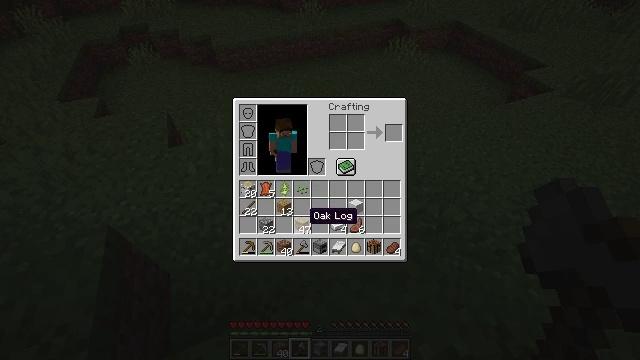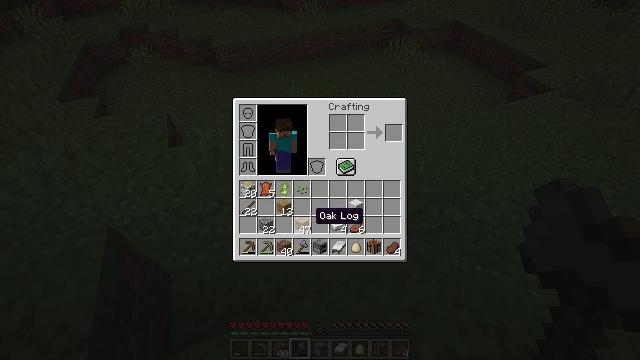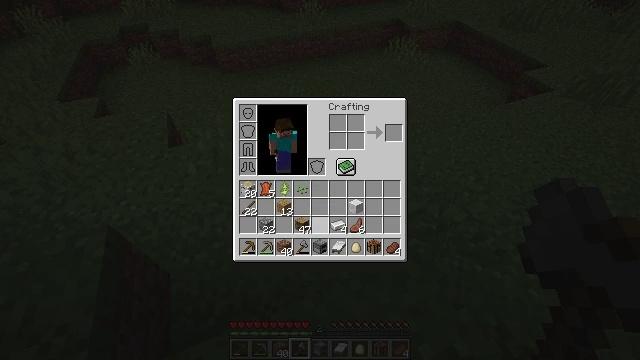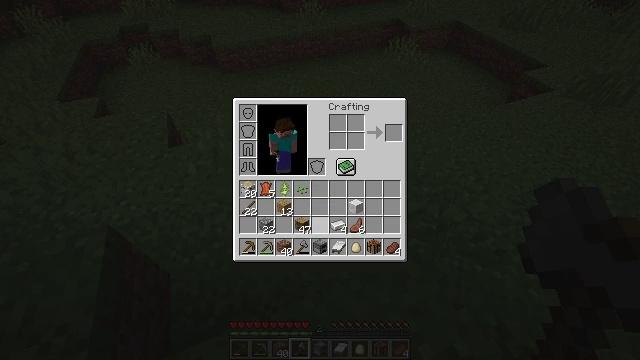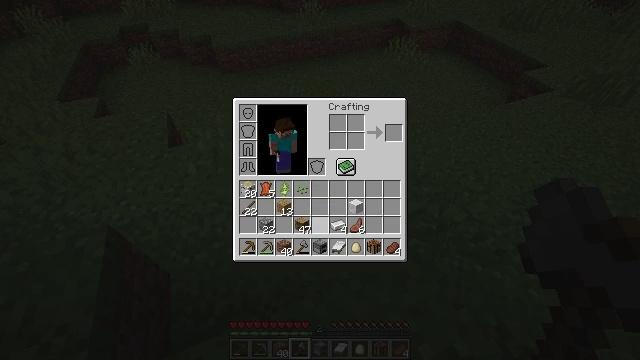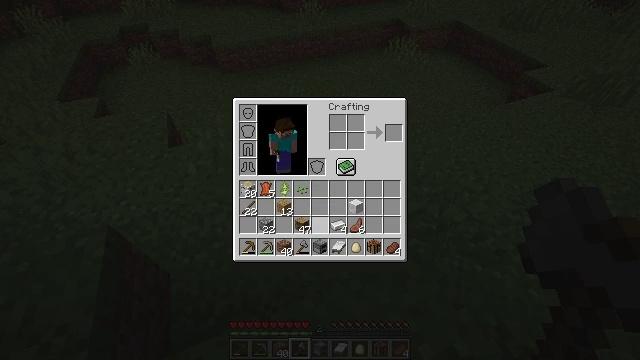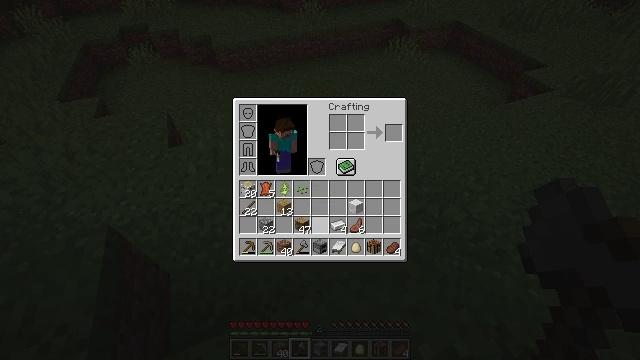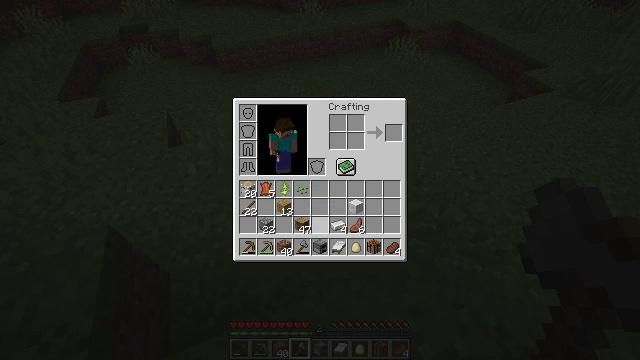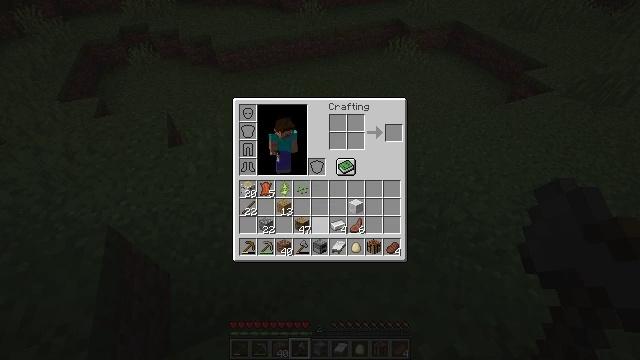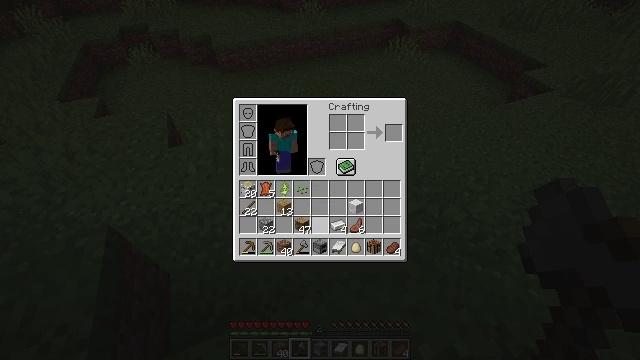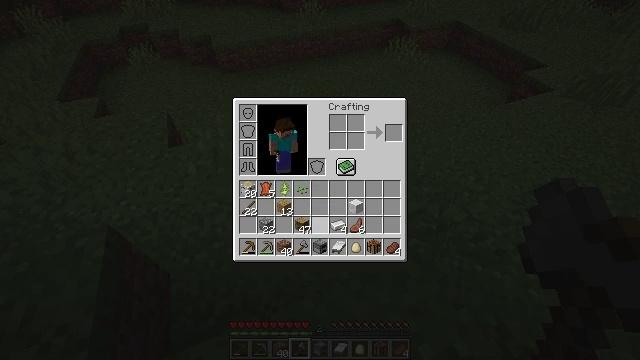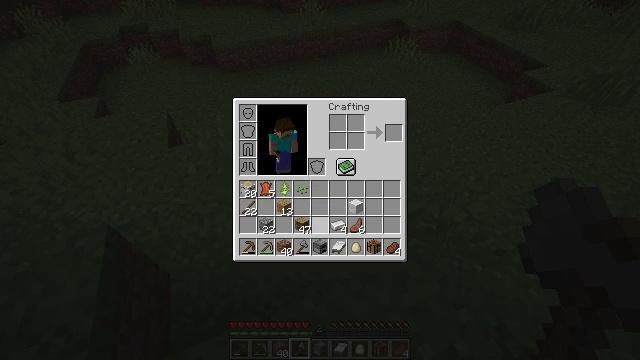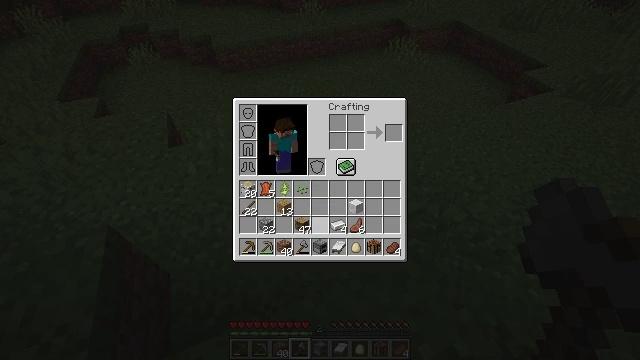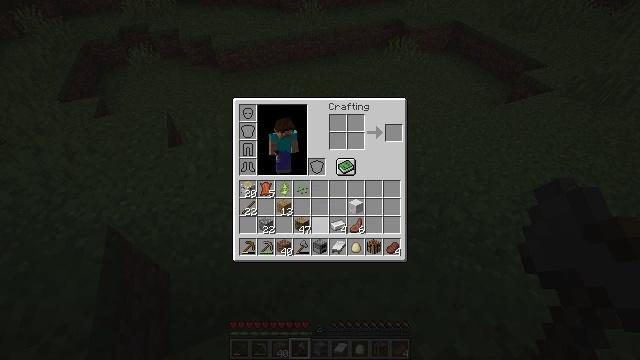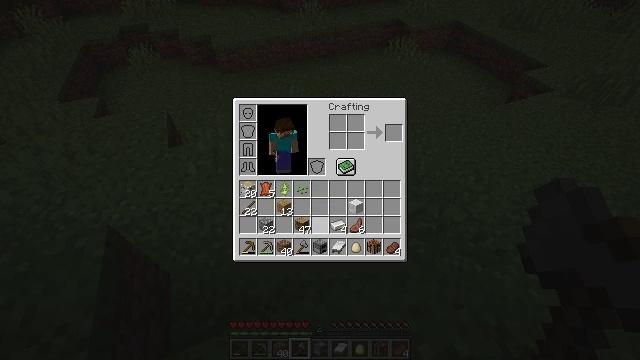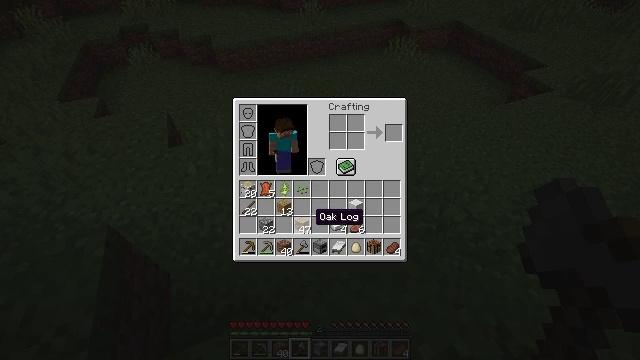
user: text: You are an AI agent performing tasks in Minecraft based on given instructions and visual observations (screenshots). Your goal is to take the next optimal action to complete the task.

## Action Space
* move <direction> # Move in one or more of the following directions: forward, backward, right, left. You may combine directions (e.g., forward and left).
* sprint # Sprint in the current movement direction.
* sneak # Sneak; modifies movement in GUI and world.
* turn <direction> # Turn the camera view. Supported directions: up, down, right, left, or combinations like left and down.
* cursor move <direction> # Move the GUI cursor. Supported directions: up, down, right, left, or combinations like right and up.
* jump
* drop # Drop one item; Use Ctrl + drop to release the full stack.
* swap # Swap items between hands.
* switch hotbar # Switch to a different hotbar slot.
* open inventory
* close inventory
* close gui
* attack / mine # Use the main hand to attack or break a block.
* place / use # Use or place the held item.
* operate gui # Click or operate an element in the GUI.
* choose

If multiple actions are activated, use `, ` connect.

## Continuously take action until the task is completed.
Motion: motion action
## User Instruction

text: Collect some oak leaves.
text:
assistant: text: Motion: no_op
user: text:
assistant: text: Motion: cursor move right
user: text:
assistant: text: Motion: no_op
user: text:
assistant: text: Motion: no_op
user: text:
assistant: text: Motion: no_op
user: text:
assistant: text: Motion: no_op
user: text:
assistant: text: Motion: no_op
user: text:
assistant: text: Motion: no_op
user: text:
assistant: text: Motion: no_op
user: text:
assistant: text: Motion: no_op
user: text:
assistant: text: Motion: no_op
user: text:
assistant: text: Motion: no_op
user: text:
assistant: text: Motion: no_op
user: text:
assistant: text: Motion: no_op
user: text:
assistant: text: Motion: no_op
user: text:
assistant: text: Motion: no_op
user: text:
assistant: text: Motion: no_op
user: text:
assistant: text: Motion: no_op
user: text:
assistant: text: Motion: no_op
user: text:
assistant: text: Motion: no_op
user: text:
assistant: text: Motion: no_op
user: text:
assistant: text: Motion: no_op
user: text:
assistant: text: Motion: no_op
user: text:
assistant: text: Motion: no_op
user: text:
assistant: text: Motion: no_op
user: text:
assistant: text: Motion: no_op
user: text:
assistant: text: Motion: no_op
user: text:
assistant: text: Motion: no_op
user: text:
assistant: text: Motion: no_op
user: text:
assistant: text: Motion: no_op